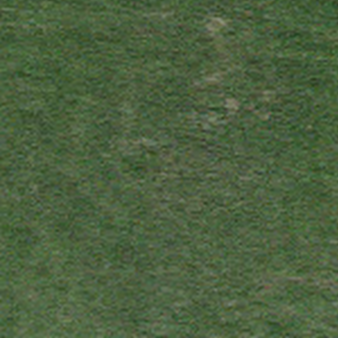
Label: other